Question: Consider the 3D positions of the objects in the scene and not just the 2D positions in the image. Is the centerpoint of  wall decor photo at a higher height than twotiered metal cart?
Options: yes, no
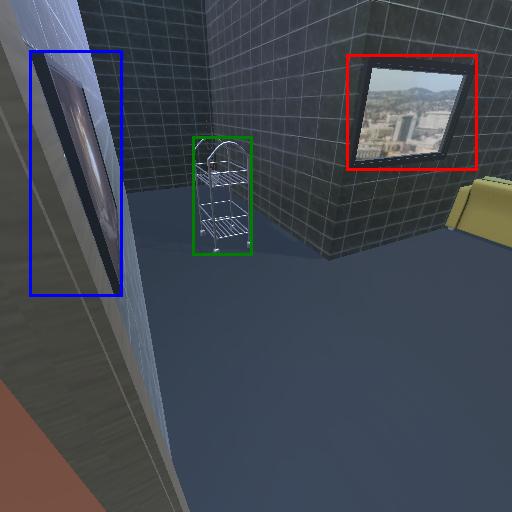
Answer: yes